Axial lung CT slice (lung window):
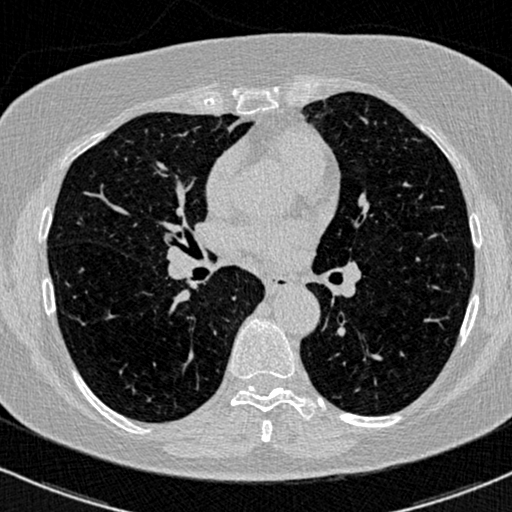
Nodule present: no